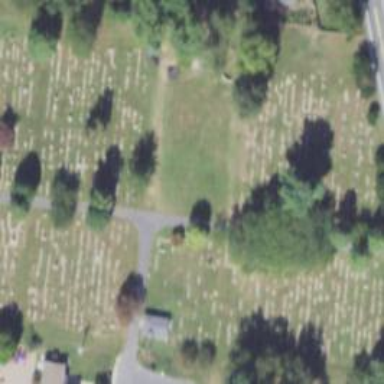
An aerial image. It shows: Historic memorial.